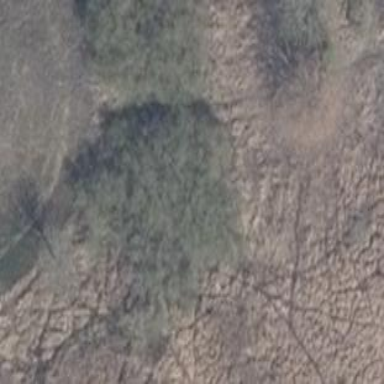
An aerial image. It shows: Area covered in scrub vegetation.